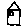
Label: house